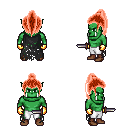
a pixel art fantasy rpg character, male body template, orc, green skin, black tattered cape, white pants, red long topknot hairstyle, gold gloves, brown shoes, dagger, four views (front, back, left, right), 2x2 character sprite sheet, small pixel art, hard edges, no anti-aliasing